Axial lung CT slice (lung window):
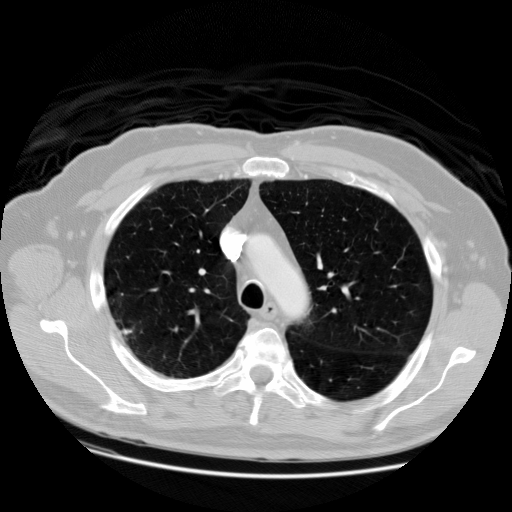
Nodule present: yes
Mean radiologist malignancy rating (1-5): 1.25